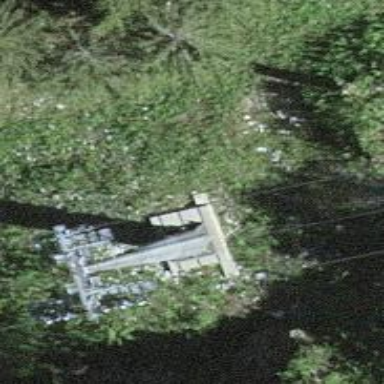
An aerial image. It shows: Pylon for aerialway.